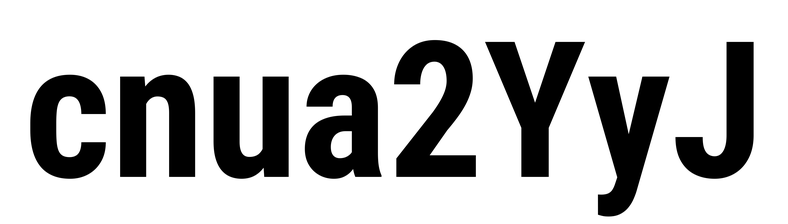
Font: Roboto_Condensed_Bold